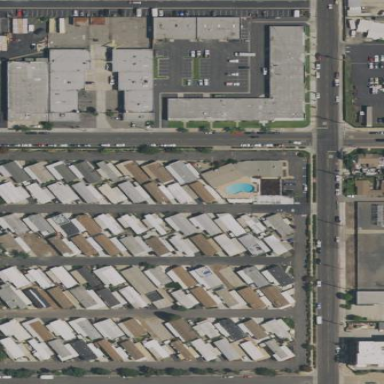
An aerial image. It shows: Residential area designated as trailer park.